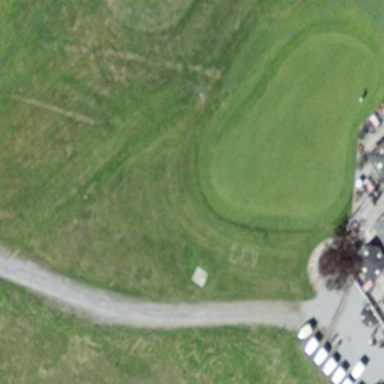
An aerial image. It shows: Picturesque green golfing area with grass land use.